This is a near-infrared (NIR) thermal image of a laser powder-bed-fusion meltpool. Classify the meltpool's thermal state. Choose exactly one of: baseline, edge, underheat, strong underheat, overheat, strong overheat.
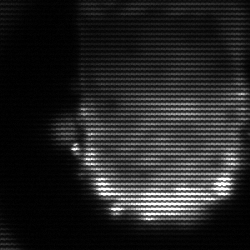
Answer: baseline